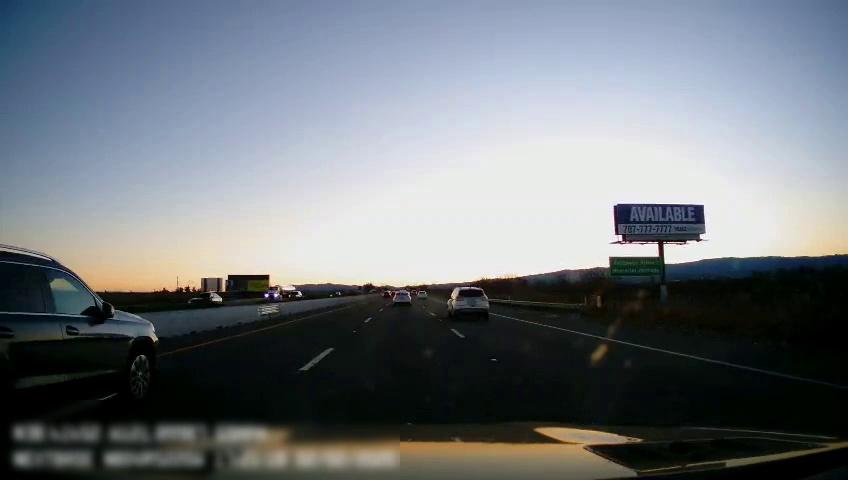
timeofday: Day
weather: Sunny
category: Drivable Space
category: Vehicles | Car
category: Vehicles | SUV
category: Vehicles | Car
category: Vehicles | Truck
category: Vehicles | Car
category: Vehicles | Car
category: Vehicles | SUV
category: Lanes | Current Lane
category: Lanes | Current Lane
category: Lanes | Alternate Lane
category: Lanes | Alternate Lane
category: Traffic | Signs
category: Traffic | Signs